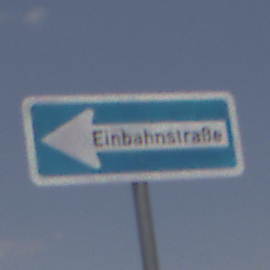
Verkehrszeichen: EinbahnstrasseLinksweisend
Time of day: Midday
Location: Outdoor (Nature)
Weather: PartlyCloudy
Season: NotSpecified
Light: Natural